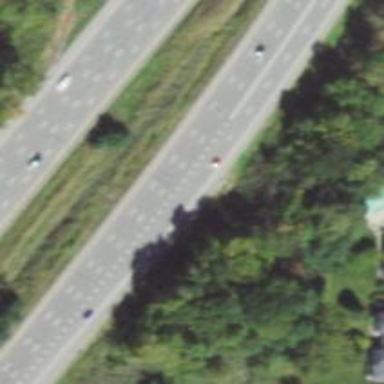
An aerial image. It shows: Motorway junction.